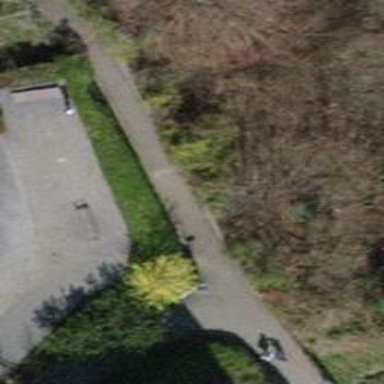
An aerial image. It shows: Paved footway.